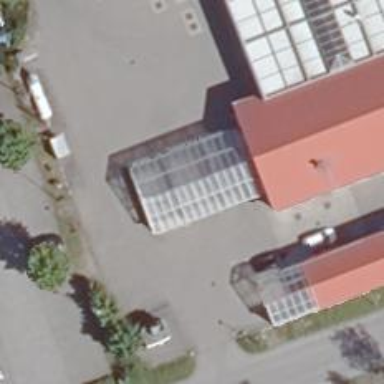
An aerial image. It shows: Car wash facility.